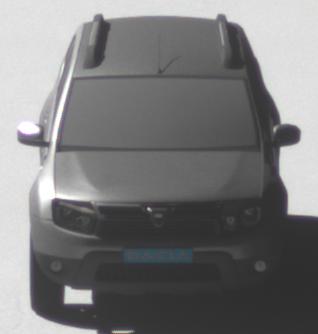
Make: Dacia
Model: Duster dCi 110 FAP
Detailed model: Duster (I)
Model produced from: 2010/06
Model produced until: 2013/11
Doors: 5
Color: gray
Road condition: dry road
Daytime: morning or afternoon
Contrast: high contrast